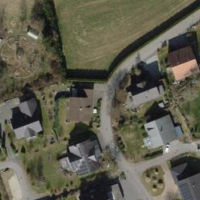
EUNIS habitat code: 55
Species observed at this site:
Cymbalaria muralis